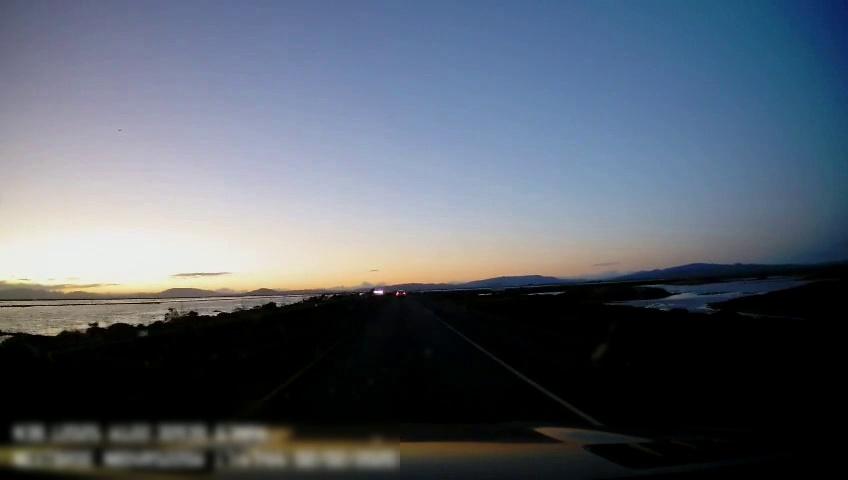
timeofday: Dusk/Dawn/Twilight
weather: Sunny
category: Drivable Space
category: Vehicles | Car
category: Lanes | Current Lane
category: Lanes | Current Lane